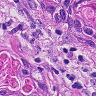
Metastatic tissue present: yes